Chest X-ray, PA view. Patient: 53 years old, sex M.
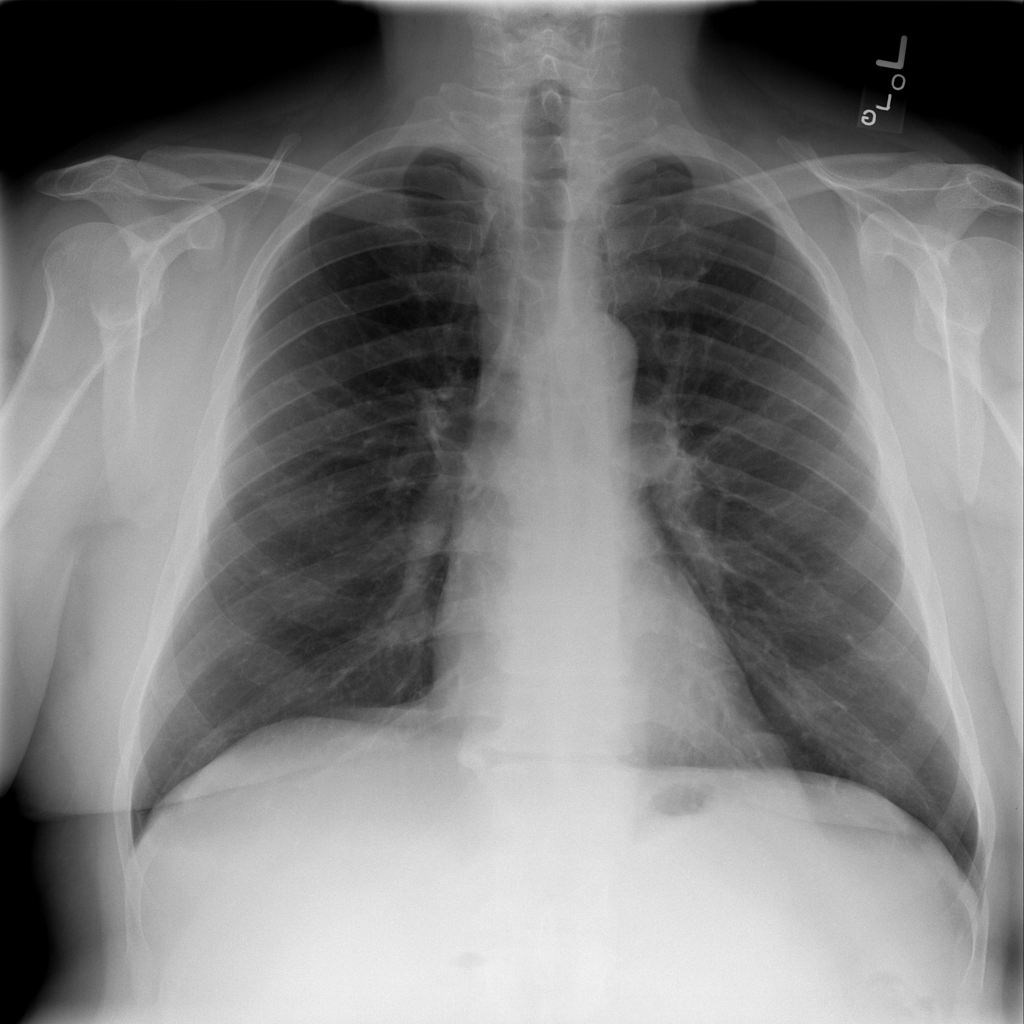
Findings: No Finding